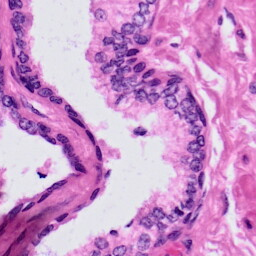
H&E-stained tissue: Prostate